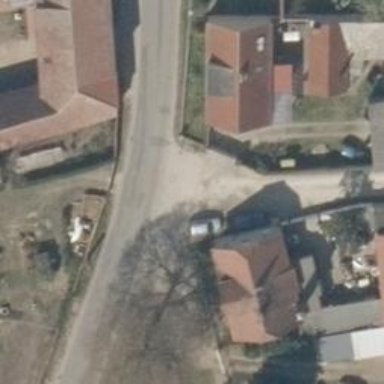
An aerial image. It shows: Secondary road with asphalt surface.